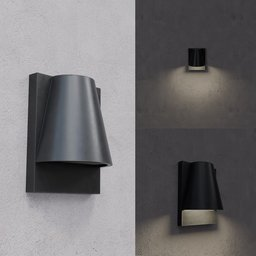
Label: lighting